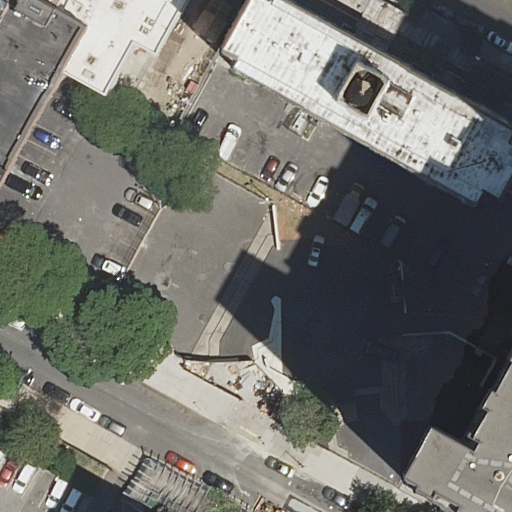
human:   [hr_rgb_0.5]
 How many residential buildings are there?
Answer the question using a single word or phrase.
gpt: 4

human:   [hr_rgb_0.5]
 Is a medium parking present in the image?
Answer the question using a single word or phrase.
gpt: yes

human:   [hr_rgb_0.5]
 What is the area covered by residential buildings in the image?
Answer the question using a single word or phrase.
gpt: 221m2

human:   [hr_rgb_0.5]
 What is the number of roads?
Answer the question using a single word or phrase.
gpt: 5

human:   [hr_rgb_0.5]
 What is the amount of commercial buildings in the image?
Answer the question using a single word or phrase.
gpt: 0

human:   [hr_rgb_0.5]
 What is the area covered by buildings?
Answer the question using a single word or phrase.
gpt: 221m2

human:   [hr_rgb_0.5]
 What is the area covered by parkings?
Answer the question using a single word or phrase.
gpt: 475m2

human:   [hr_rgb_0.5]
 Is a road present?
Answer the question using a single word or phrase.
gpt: yes

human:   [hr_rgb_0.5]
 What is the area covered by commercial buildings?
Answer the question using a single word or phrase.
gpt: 0m2

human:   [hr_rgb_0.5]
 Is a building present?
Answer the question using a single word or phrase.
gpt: yes

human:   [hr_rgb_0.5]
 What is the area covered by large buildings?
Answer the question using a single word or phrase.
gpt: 0m2

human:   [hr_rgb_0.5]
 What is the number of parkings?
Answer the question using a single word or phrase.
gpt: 1

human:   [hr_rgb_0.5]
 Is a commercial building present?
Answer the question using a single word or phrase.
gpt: no

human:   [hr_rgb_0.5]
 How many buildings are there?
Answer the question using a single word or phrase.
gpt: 4

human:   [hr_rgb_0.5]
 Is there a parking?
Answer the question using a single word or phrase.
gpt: yes

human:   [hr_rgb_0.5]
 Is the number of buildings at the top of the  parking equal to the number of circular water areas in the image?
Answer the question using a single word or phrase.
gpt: no

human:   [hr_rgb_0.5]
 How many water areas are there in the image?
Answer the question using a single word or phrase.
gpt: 0

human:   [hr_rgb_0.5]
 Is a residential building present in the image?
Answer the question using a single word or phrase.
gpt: yes

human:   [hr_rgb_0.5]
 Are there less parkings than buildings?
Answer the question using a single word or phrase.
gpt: yes

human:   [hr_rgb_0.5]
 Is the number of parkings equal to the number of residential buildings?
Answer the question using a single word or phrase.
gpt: no

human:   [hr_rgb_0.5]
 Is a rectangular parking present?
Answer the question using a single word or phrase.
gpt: yes

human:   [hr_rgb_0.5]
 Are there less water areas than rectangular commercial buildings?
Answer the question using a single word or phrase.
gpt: no

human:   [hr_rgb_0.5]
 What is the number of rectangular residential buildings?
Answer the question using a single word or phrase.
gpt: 3

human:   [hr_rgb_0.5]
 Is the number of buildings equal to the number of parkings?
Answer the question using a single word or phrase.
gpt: no

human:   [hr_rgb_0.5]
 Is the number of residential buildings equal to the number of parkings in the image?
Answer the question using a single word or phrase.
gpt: no

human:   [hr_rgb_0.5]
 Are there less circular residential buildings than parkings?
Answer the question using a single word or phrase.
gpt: yes

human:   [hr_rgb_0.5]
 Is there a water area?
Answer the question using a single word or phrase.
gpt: no

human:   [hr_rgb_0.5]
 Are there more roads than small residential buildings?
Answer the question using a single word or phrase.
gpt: yes

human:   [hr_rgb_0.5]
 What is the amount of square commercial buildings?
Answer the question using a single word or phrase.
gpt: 0

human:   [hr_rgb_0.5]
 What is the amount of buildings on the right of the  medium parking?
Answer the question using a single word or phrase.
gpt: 3

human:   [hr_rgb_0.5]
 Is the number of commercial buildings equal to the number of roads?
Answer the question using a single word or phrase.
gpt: no

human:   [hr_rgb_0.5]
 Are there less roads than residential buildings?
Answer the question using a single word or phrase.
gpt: no

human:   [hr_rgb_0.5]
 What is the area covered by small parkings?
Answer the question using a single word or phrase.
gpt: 0m2

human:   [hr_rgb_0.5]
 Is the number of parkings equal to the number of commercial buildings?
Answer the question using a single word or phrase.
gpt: no

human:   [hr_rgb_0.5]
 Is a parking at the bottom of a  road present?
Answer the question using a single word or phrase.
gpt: yes

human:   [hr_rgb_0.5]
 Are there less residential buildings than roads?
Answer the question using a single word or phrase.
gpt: yes

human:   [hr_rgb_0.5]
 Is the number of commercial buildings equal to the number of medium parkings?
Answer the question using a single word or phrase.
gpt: no

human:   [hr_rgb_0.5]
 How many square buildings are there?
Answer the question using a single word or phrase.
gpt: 0

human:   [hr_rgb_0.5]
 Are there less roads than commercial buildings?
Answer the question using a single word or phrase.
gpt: no

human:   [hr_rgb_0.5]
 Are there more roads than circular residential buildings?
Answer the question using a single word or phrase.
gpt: yes

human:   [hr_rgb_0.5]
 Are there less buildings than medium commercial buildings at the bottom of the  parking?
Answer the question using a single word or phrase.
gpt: no

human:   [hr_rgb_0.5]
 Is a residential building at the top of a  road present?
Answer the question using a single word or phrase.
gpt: yes

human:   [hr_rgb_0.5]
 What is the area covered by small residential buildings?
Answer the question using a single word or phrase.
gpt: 221m2

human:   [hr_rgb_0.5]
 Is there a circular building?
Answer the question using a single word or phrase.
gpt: no

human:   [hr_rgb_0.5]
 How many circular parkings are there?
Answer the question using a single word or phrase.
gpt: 0

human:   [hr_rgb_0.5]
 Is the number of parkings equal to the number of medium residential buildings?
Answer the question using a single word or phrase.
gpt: no

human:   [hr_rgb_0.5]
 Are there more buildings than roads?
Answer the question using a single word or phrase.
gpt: no

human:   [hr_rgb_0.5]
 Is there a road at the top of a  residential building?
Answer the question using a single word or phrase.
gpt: yes

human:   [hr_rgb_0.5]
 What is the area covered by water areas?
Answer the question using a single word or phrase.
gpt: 0m2

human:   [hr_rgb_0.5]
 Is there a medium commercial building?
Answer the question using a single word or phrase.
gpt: no

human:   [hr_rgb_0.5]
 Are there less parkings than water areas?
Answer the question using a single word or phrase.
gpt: no

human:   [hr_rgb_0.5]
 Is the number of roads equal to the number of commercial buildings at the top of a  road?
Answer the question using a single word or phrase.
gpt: no

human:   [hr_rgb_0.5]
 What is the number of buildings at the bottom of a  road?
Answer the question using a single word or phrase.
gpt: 1

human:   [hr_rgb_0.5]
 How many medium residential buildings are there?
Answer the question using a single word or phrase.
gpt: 0

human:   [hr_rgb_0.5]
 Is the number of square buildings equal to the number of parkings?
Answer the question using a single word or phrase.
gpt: no

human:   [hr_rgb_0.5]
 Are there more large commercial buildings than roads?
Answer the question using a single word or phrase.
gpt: no

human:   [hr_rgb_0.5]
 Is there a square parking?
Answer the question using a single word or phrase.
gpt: no

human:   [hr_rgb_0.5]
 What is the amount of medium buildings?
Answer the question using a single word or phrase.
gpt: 0

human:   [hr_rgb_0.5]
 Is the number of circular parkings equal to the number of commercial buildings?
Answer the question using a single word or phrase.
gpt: yes

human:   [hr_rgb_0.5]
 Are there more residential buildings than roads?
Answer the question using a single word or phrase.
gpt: no

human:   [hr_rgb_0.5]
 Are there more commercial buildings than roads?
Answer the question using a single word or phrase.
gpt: no

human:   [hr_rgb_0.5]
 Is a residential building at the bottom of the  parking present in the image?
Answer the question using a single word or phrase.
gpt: yes

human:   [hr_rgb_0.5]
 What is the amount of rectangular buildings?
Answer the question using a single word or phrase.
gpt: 3

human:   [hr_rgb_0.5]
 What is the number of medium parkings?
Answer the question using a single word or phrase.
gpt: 1